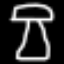
Label: mushroom